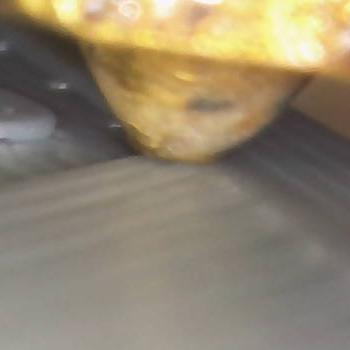
Flow rate: 88%